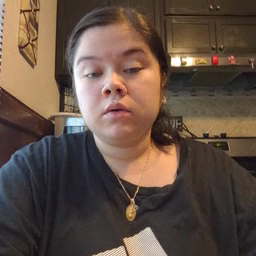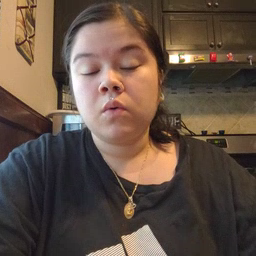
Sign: minemy